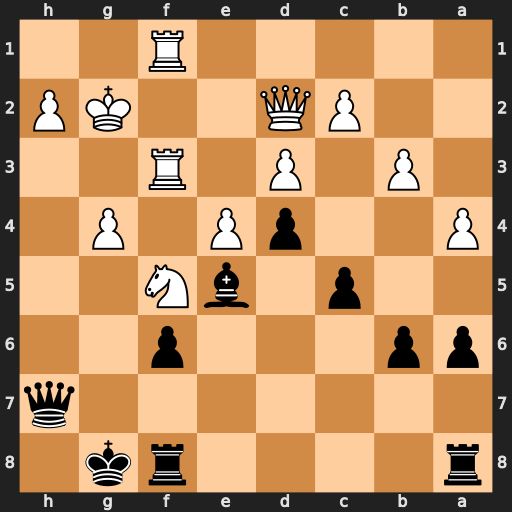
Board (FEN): r4rk1/7q/pp3p2/2p1bN2/P2pP1P1/1P1P1R2/2PQ2KP/5R2
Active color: b
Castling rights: -
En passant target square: -
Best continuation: Qxh2#